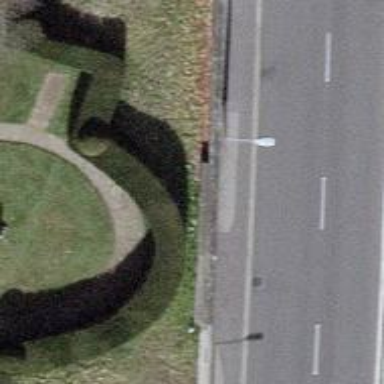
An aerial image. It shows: Hedge barrier.